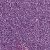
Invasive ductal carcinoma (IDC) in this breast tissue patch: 1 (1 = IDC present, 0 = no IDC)